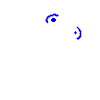
Particle: electron